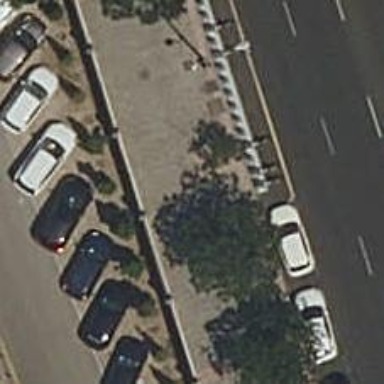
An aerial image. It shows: Bicycle rental facility.